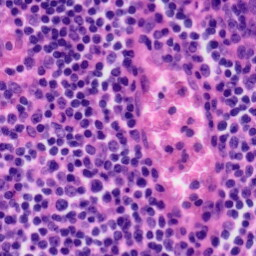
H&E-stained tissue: Tonsil